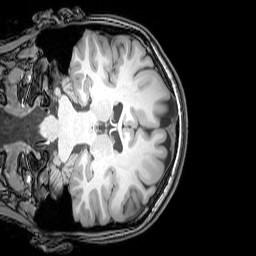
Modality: T1w
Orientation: coronal
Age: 24
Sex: female
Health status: healthy
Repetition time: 0.081 s
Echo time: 0.037 s